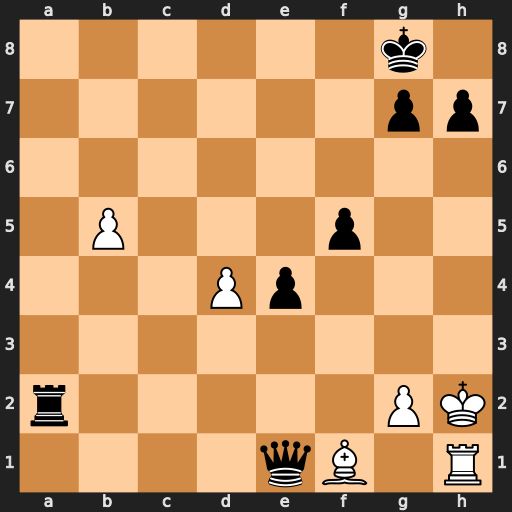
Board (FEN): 6k1/6pp/8/1P3p2/3Pp3/8/r5PK/4qB1R
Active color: w
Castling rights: -
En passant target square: -
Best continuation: Bc4+ Kf8 Rxe1